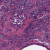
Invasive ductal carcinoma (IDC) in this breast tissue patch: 0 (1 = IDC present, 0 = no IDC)